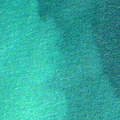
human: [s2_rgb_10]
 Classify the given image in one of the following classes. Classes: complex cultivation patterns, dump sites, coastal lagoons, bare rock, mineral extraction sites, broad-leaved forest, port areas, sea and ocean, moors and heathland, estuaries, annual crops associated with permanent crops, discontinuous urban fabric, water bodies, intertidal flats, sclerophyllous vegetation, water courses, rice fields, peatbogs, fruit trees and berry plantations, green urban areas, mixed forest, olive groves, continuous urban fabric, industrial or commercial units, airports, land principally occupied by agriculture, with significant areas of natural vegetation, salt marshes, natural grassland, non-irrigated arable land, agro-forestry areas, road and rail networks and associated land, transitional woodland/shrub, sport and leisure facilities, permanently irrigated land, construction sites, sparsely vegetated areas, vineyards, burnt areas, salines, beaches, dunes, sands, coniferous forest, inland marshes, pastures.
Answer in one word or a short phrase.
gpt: sea and ocean